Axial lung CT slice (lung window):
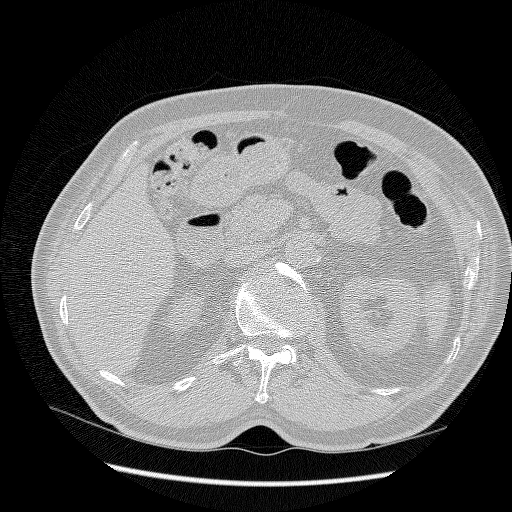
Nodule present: no